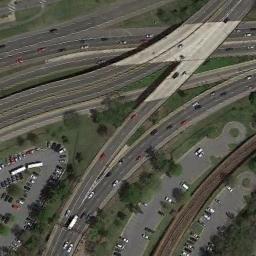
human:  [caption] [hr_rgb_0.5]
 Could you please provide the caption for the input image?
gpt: An overpass is above the road .

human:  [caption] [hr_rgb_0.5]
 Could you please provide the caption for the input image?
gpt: The intricated overpasses is over the roads and some parking lots are next to the overpass .

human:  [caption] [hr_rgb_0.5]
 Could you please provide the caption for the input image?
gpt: Many cars are on the overpass .

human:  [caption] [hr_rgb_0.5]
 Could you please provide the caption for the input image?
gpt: The overpass is next to the grass and a parking lot .

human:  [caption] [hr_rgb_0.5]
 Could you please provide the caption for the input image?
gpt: There are some green trees and a parking lot with some cars beside the overpass .